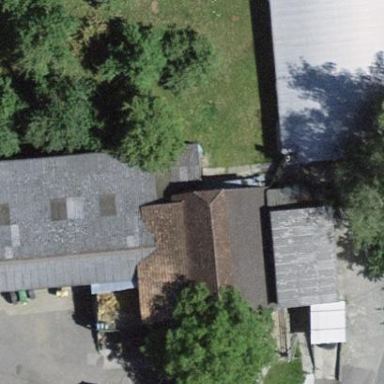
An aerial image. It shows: Rural barn.